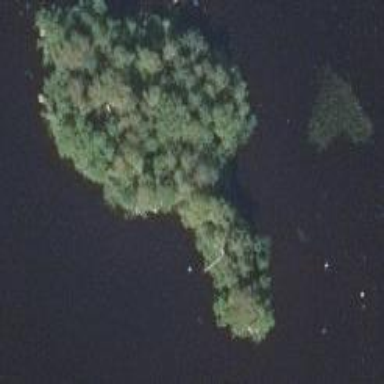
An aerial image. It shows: Islet surrounded by woodland.